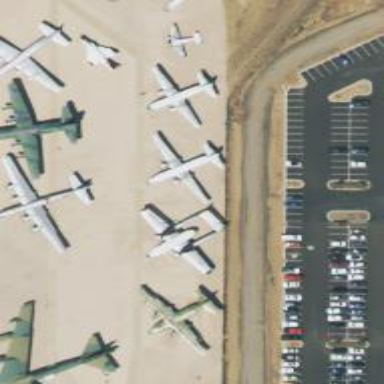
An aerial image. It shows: Historic memorial dedicated to aircraft.